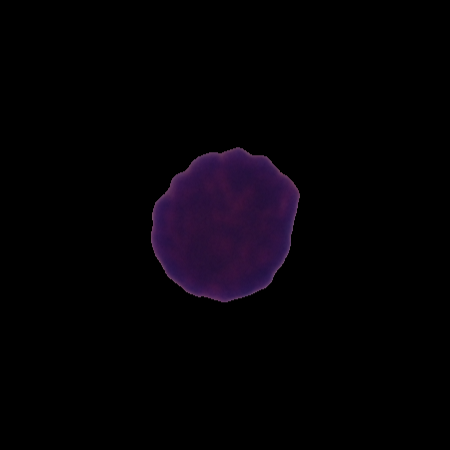
Label: healthy